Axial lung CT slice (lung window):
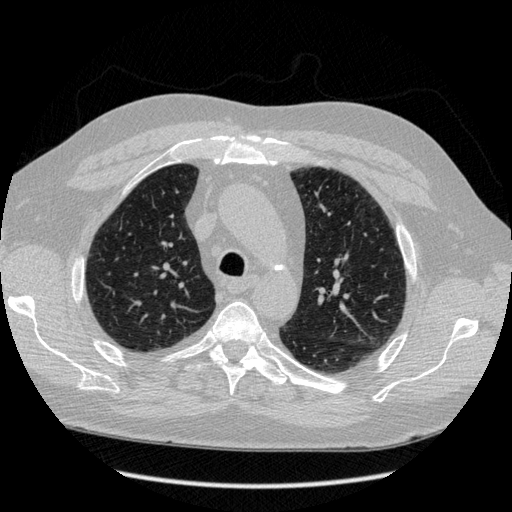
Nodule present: no